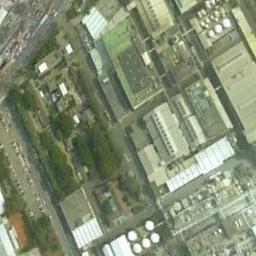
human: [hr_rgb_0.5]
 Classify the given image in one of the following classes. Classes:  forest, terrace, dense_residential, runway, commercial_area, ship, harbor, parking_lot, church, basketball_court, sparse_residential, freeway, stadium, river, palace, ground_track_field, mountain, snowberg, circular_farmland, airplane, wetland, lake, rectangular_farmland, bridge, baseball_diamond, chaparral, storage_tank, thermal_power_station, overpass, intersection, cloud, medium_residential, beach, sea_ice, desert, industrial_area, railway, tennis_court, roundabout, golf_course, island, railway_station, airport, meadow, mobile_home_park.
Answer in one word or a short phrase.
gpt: industrial_area